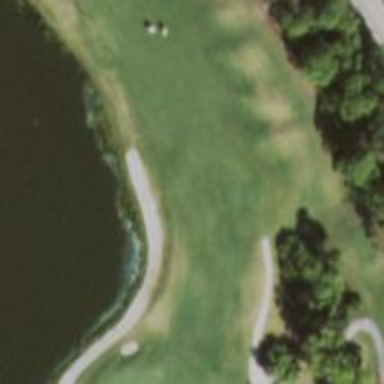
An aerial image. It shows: View of golf hole.